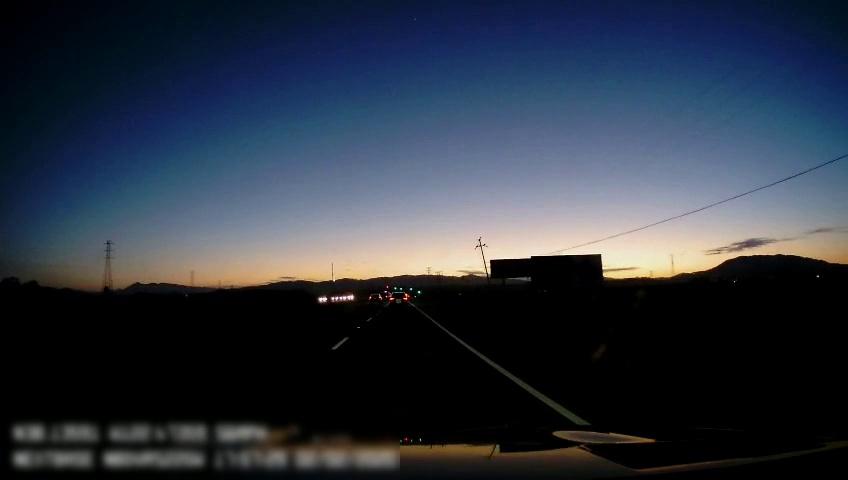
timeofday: Dusk/Dawn/Twilight
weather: Sunny
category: Drivable Space
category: Vehicles | Car
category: Vehicles | SUV
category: Vehicles | SUV
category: Lanes | Current Lane
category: Lanes | Current Lane